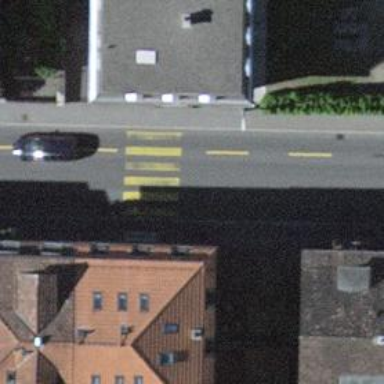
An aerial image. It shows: Kerb barrier.